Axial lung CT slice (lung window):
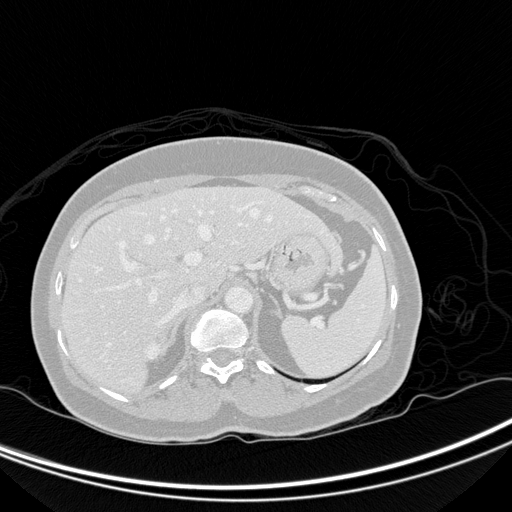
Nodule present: no